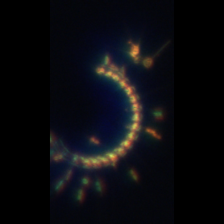
Taxon: Chaetoceros
Group: Diatoms